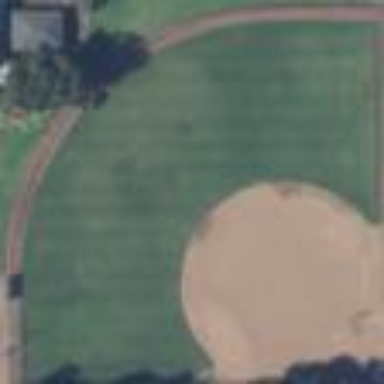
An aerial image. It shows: Softball pitch for leisure sports.